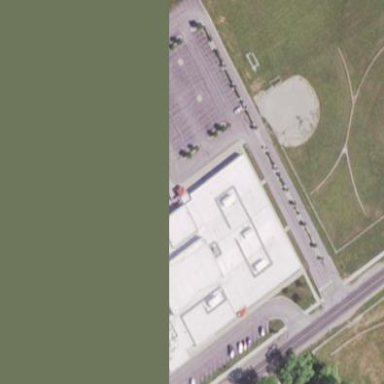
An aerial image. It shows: School.